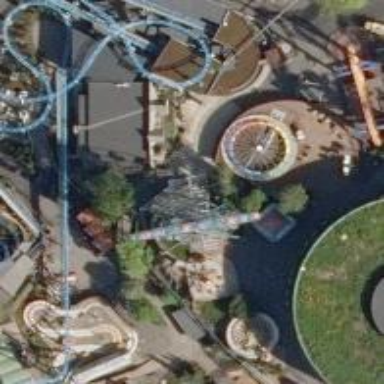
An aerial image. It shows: Big wheel attraction.